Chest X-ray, AP view. Patient: 61 years old, sex M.
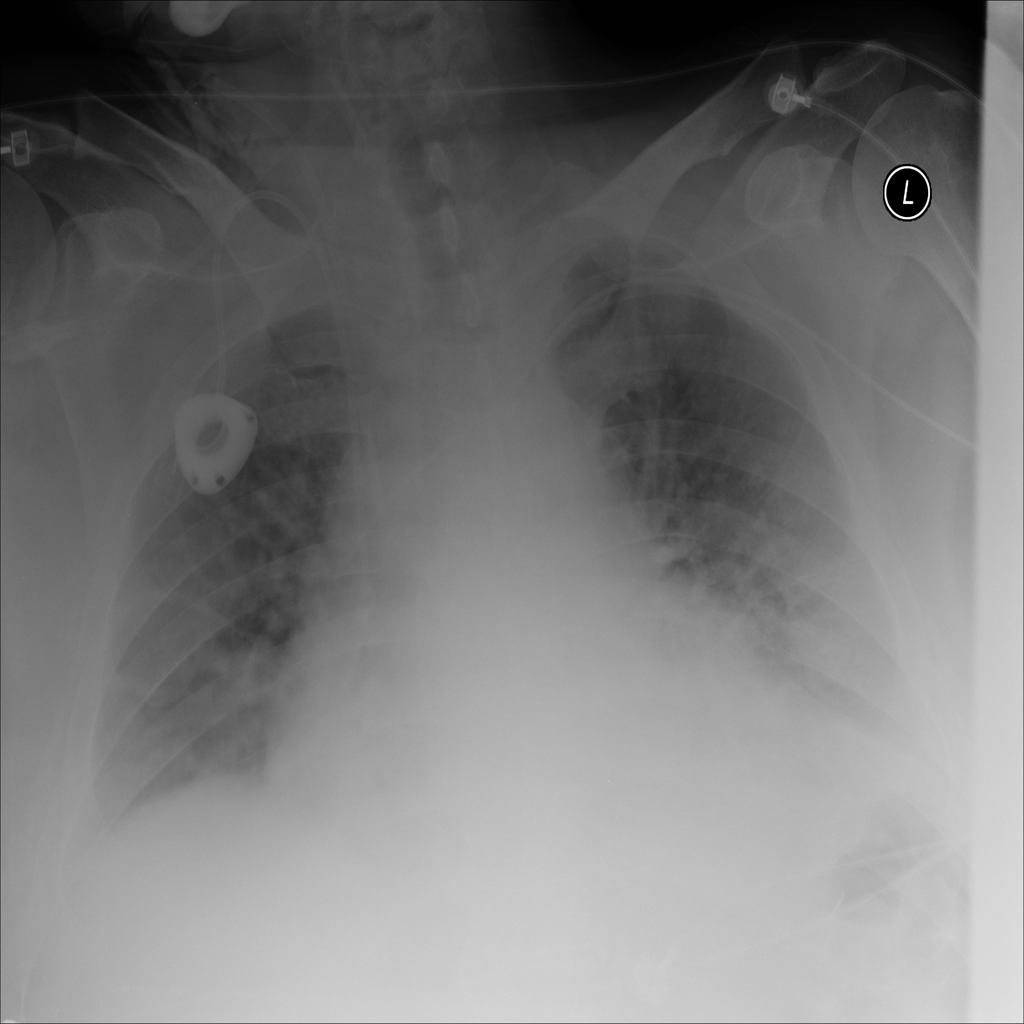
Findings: Edema